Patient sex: M
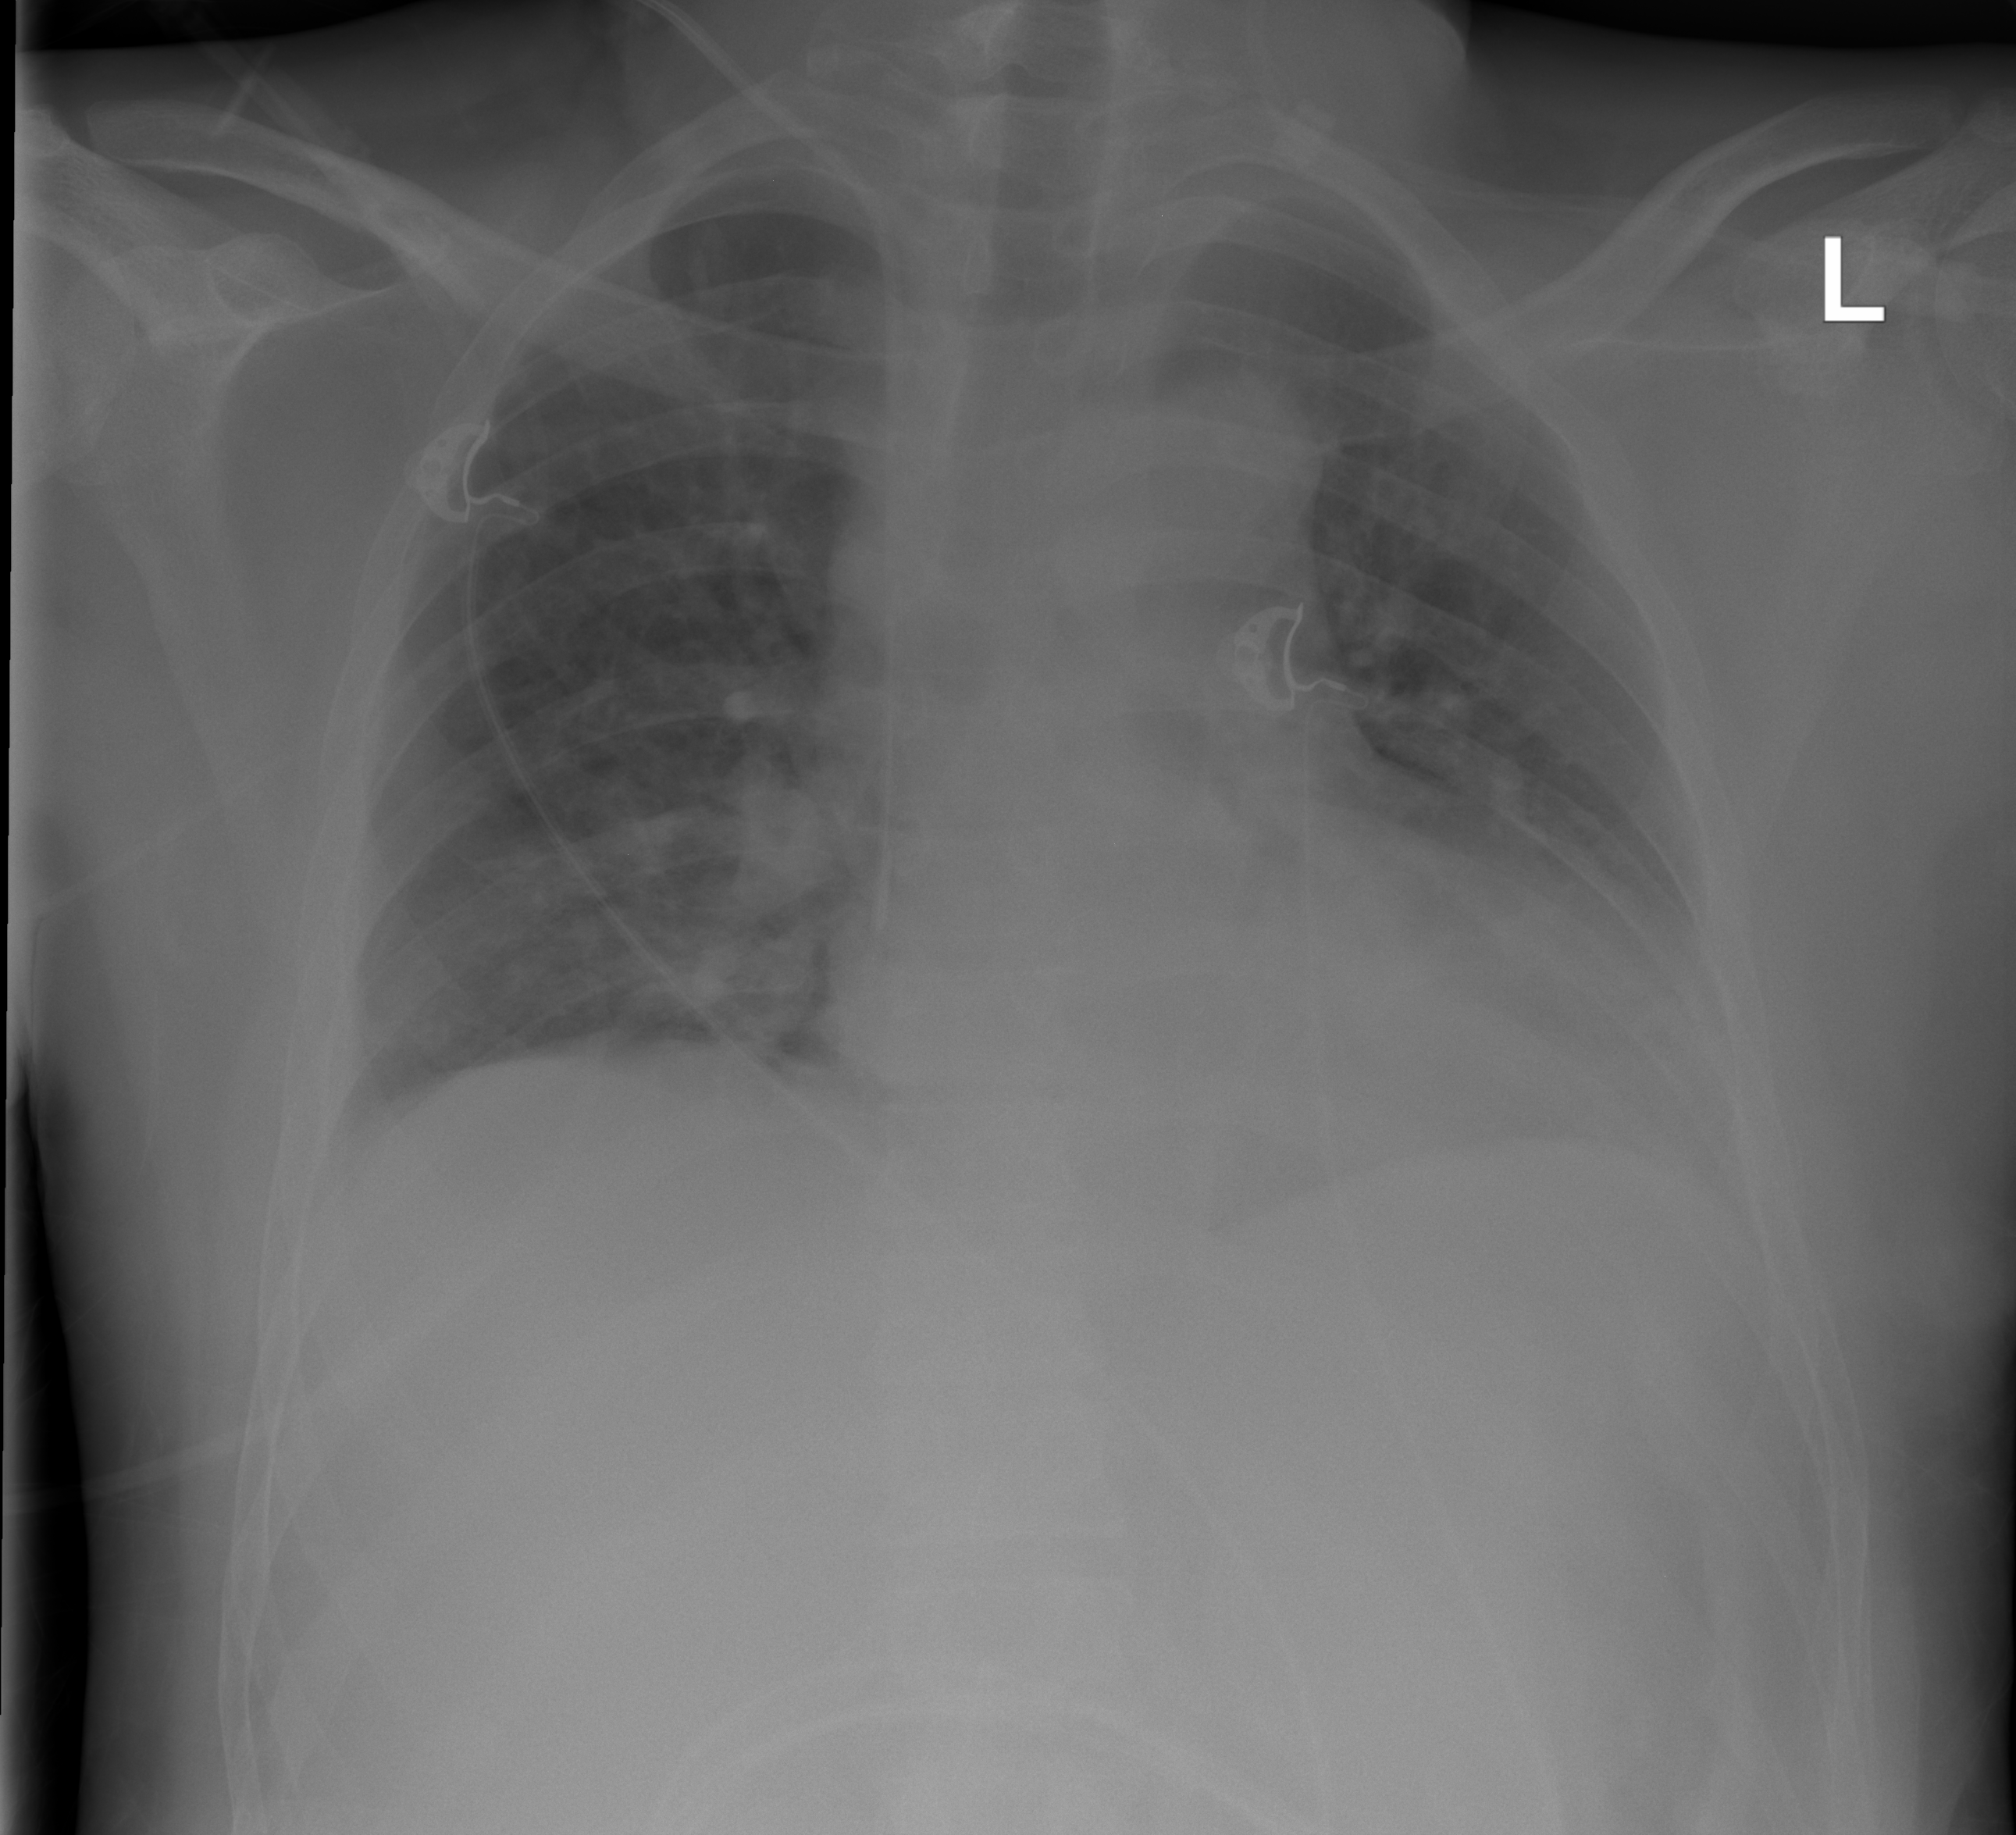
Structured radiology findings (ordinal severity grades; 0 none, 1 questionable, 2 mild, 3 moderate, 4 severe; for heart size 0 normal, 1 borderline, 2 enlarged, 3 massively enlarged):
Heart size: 2
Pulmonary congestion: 2
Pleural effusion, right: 0
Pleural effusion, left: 0
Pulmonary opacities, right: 0
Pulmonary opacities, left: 0
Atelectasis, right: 0
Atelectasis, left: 0